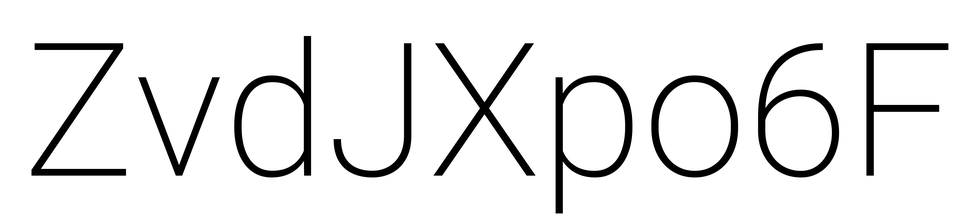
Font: Roboto_ExtraLight